Question: I have an image object and a rectangle object. Now I want to be the image to be only visible where the rectangle is, everything else should have an opacity of 0.5 - the result should look something simliar to the following:

When I set the opacity of the rectangle to 0.5 the effect is the antipode - so how could I realize it as shown in the image? Size and position of the rectangle is changed by code-behind, but that shouldn't make any differences...
All hints / answeres appreciated :)
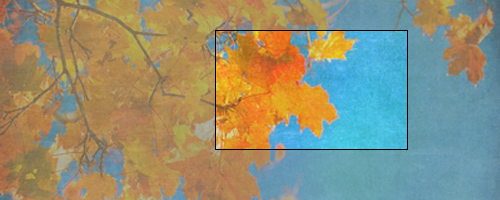
Answer: If you want to add an opaque mask to partially hide your image outside of a rectangle, it's rather easy.
'''
<Grid>
<Image Source="myImage.jpg" Opacity="0.5/>
<Image Source="myImage.jpg" >
<Image.Clip>
<RectangleGeometry Rect="x,y,w,h"/>
</Image.Clip>

</Grid>
'''
Where x,y,w and h are your rectangle position and size (see <URL>. If you want to move the visible portion around, set the Clip property by code.
If you want to add the "black stroke effect", you could simply add a Rectangle with position and size matching those of your clipping path after the second image in your grid.
Do you want more infos?